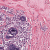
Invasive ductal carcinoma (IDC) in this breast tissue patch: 1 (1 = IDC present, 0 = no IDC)